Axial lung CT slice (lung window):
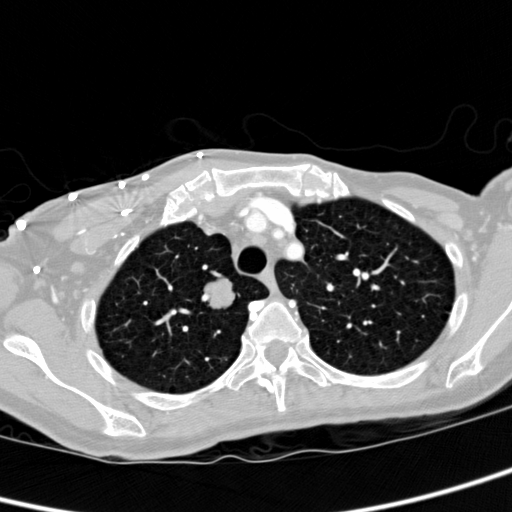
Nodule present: yes
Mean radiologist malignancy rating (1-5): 4.25